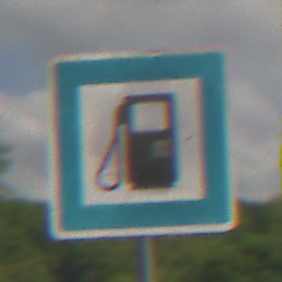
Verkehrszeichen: Tankstelle
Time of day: Midday
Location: Outdoor (RoadRail)
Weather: PartlyCloudy
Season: NotSpecified
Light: Natural